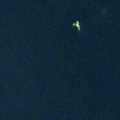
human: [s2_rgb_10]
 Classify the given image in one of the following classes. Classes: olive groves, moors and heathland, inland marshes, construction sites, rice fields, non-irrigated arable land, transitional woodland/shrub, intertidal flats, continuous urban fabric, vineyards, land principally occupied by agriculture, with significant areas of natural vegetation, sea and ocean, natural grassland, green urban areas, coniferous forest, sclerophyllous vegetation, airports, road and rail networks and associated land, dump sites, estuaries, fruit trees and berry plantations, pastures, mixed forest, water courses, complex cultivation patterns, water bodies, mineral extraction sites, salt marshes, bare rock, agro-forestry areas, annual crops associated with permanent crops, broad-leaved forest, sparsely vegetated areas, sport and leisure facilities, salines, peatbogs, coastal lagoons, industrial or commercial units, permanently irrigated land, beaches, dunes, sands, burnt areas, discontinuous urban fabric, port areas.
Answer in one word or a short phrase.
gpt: sea and ocean